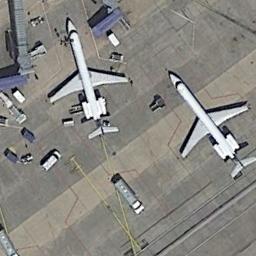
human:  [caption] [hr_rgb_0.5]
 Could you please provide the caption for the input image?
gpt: Two planes parked on the open area while some facilities and cars around them .

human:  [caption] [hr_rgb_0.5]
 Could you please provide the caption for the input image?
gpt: Two planes parked in an open area with many containers next to the plane .

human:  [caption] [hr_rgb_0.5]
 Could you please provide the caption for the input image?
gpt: Here are two white planes and various cars .

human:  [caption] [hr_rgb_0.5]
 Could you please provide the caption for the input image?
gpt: Two planes and many cars are stopped in the open place .

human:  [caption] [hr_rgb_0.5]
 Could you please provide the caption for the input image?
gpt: Two planes of equal size were on the ground with many cars .